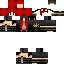
A female human skin with dark skin, wearing red helmet dressed in a red hoodie and black pants, featuring a closed mouth.